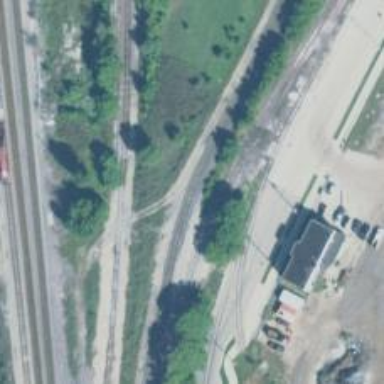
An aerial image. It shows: Rail spur service.